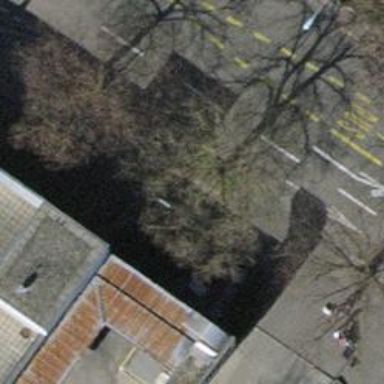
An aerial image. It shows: Tree-lined avenue.